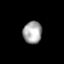
Tissue: skin
Cell type: Epithelial cells
Senescence score: 0.2641
Nuclear area (px): 416
Mean DAPI intensity: 165.159